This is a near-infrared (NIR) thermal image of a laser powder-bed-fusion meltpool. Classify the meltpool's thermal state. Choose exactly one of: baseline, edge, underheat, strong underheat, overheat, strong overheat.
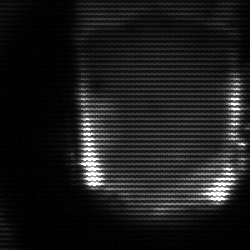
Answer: baseline